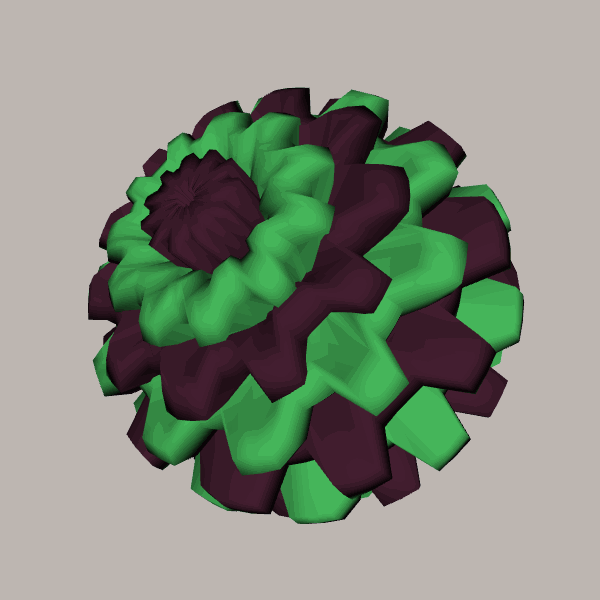
Background: light